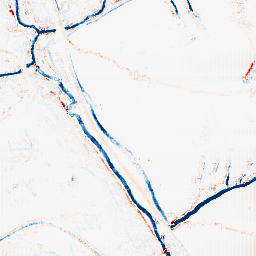
Category: morphological
Decomposition family: morphological_ellipse
Decomposition parameters: operation: average
width: 5
height: 5
Upsampling method: fft_zeropad
Upsampling parameters: scale: 4
Upsampling scale: 4